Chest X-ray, PA view. Patient: 19 years old, sex M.
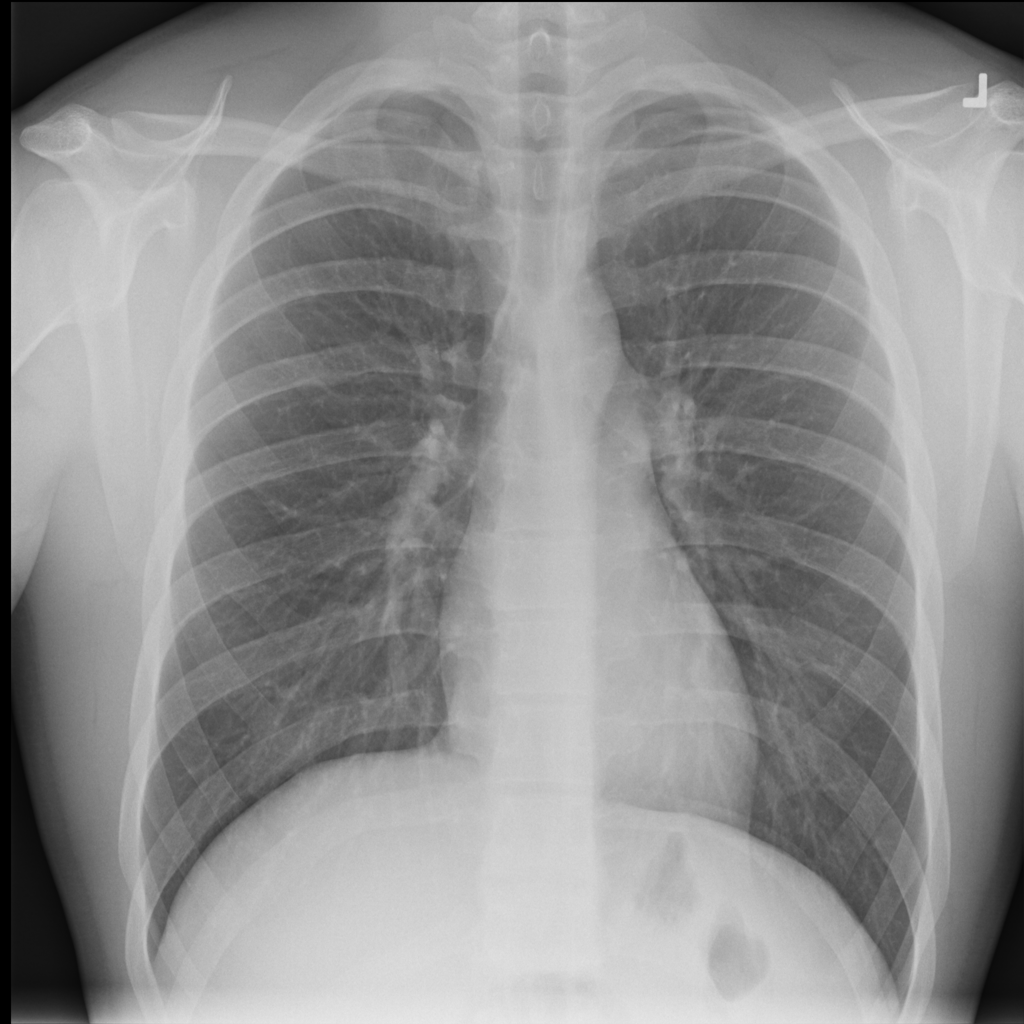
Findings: No Finding